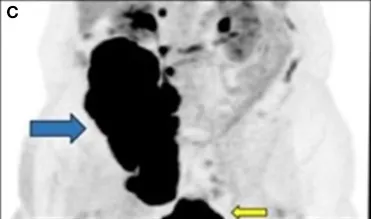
Staging CT scans and PET imaging of the primary tumor and metastatic lesion prior to radiation therapy. (C) Coronal PET/CT maximum intensity projection (MIP) performed approximately 3 months after initial diagnosis, demonstrating the large FDG-avid mass in the right retroperitoneal space (blue arrow). FDG-avidity in the inferior aspect of the image in the figure corresponds to physiological uptake in the urinary bladder (yellow arrow).
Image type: radiology (pet)